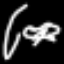
Label: frog